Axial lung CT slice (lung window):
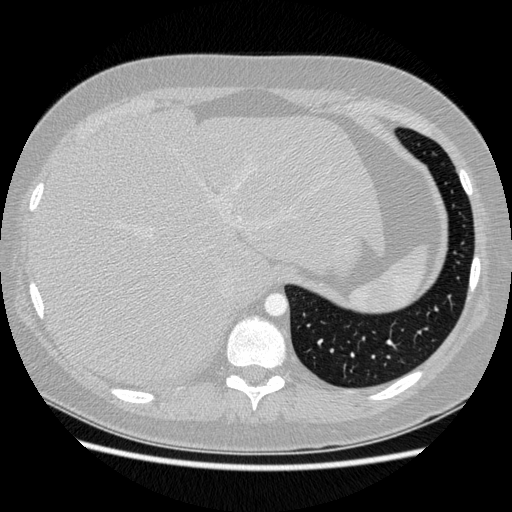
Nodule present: no